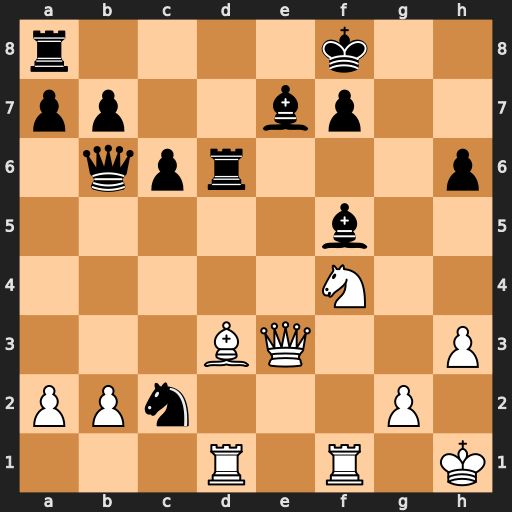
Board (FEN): r4k2/pp2bp2/1qpr3p/5b2/5N2/3BQ2P/PPn3P1/3R1R1K
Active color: w
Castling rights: -
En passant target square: -
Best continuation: Qe5 Rf6 Bxf5 Ne3 Nh5